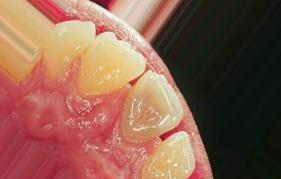
Condition: Tooth Discoloration